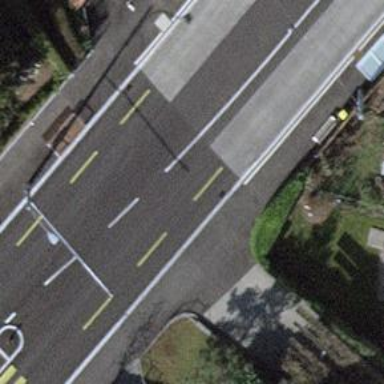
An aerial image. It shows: Unmarked crossing with traffic calming table on the road.